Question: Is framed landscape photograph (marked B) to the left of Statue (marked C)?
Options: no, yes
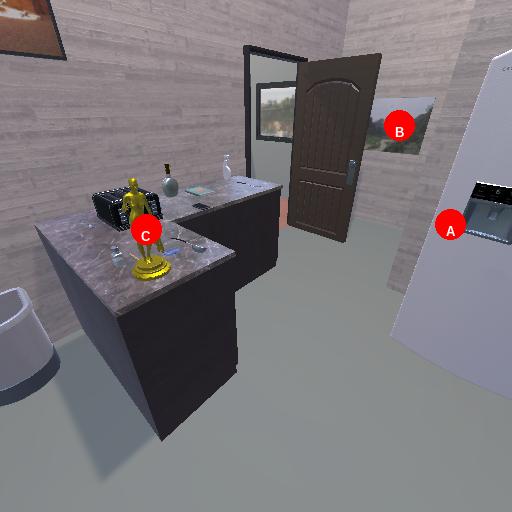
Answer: no